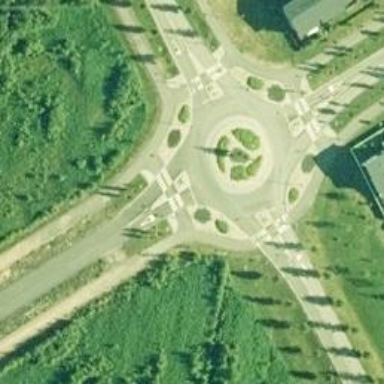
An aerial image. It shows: Asphalt cycleway.